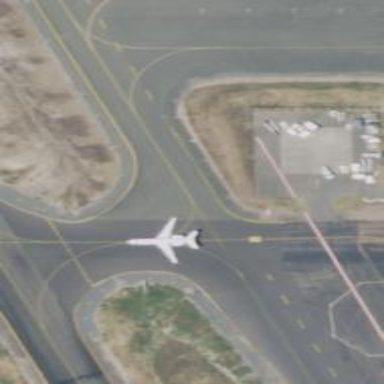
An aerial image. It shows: Asphalt taxiway at the airport.